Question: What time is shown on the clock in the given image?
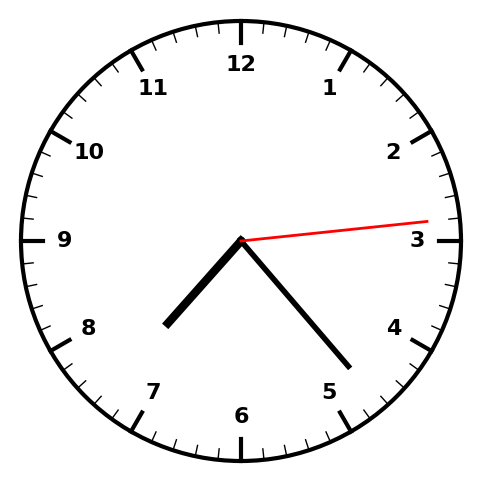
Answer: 07:23:14